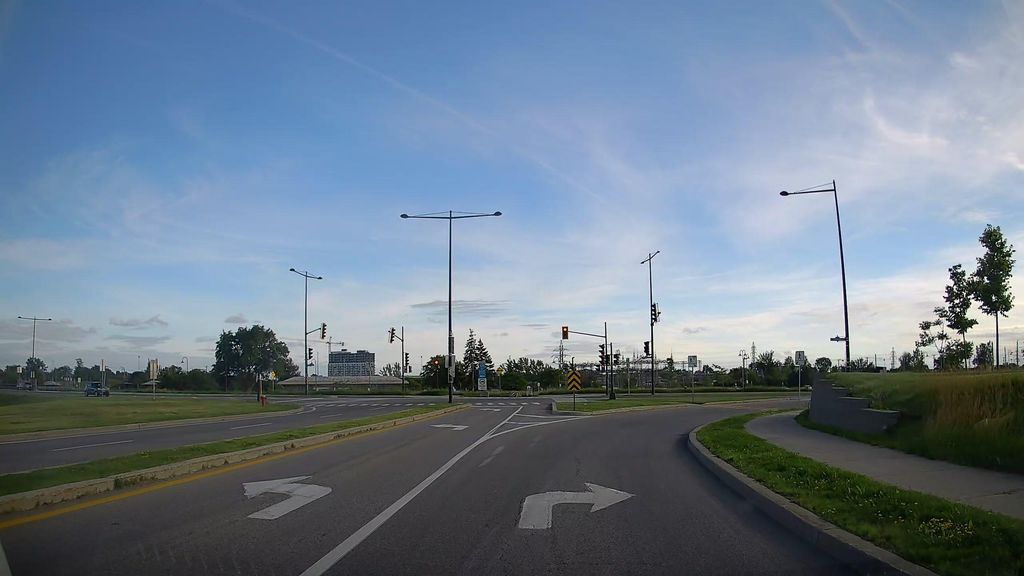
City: montreal